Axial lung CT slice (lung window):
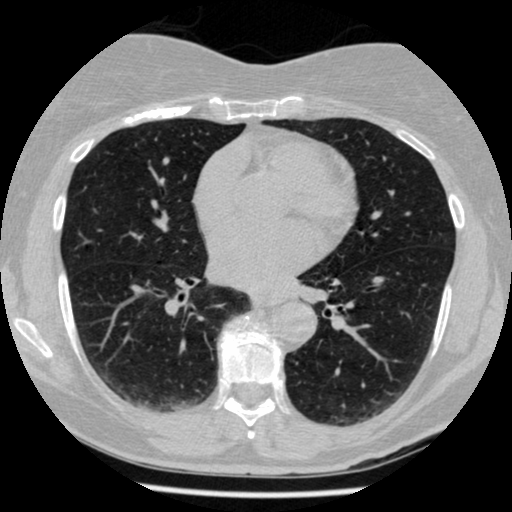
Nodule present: no